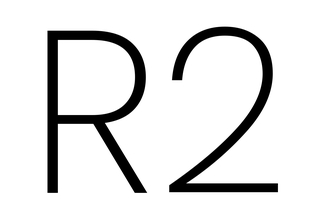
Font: Poppins-ExtraLight